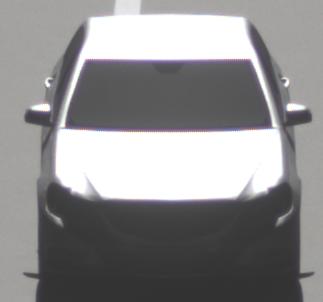
Make: Mercedes-Benz
Model: E 200
Detailed model: E-Class (212) Limousine
Model produced from: 2013/04
Model produced until: 2015/10
Doors: 4
Color: white
Road condition: dry road
Daytime: midday
Contrast: high contrast